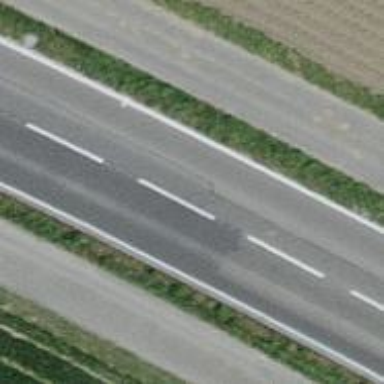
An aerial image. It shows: Primary highway.